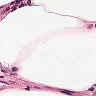
Metastatic tissue present: no